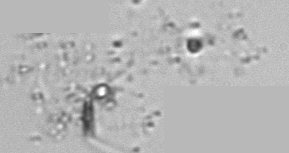
Label: Phaeocystis_debris